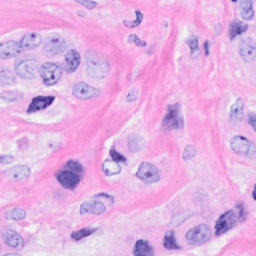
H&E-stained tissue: Breast